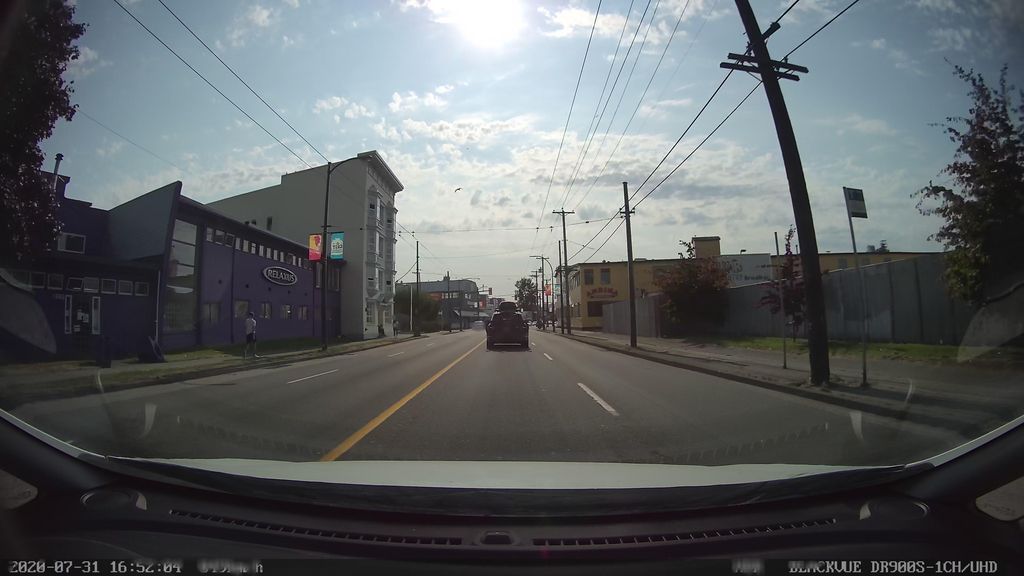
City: vancouver